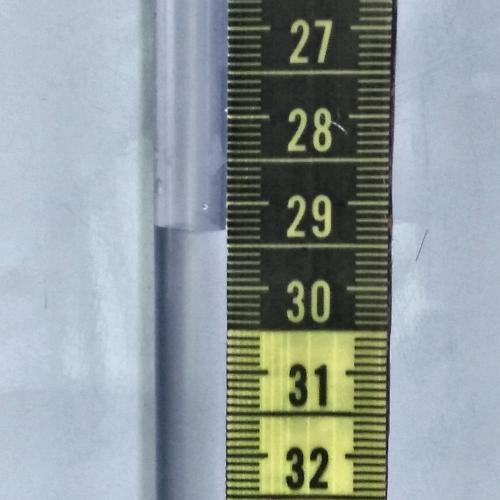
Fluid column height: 29.3 cm